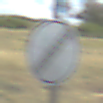
Verkehrszeichen: EndeSaemtlicherBegrenzungen
Umgebung: Outdoor, Nature
Tageszeit: Midday
Wetter: PartlyCloudy
Licht: Natural
Jahreszeit: NotSpecified
Kontrast: HighContrast